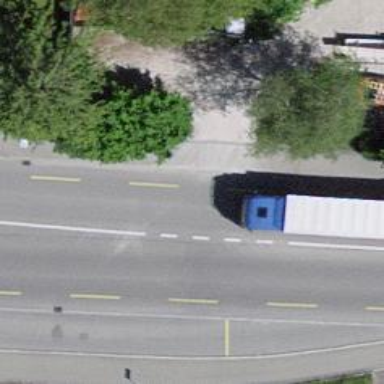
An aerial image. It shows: Public transport stop position.